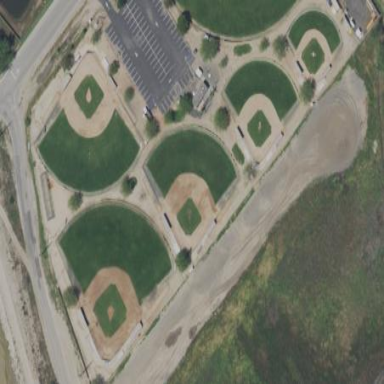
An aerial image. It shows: Baseball pitch for leisure and sports activities.